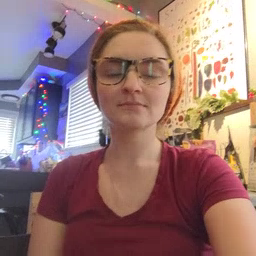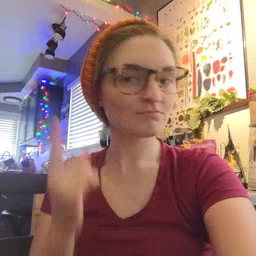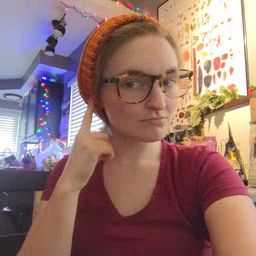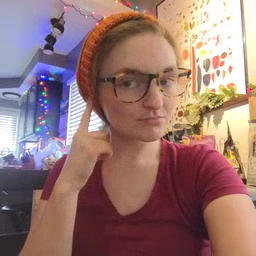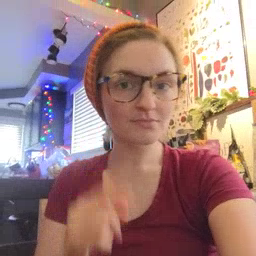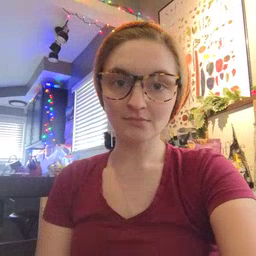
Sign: ear